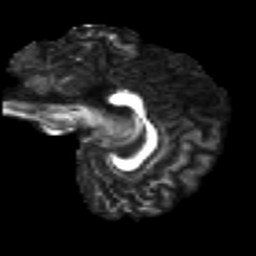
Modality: FA
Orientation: sagittal
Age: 22
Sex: female
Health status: ill
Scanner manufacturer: siemens
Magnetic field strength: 3 T
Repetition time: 6.5 s
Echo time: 0.062 s